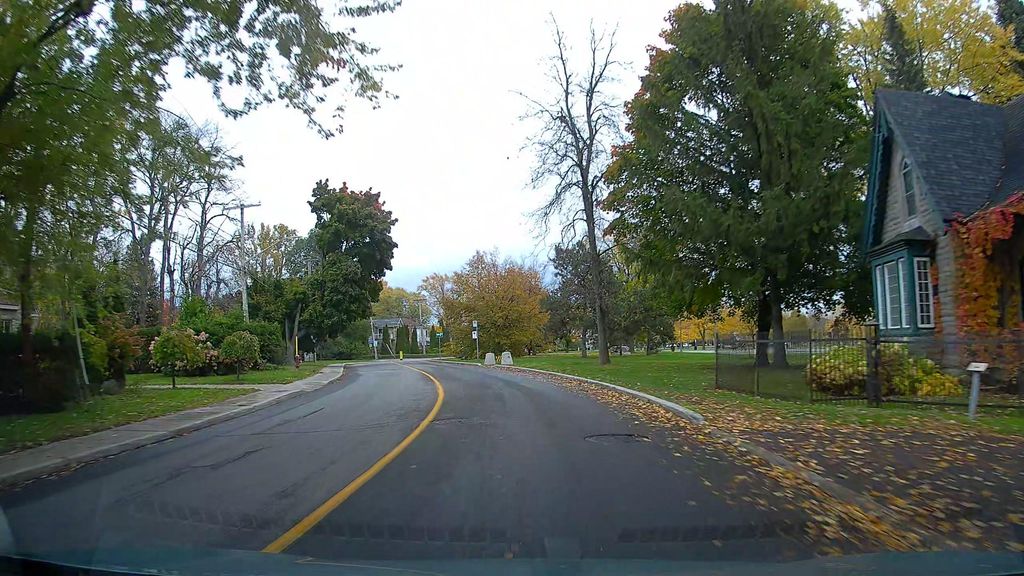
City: montreal